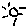
Label: sun